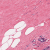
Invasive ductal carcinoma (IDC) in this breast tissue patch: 0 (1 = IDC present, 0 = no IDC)